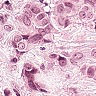
Metastatic tissue present: yes